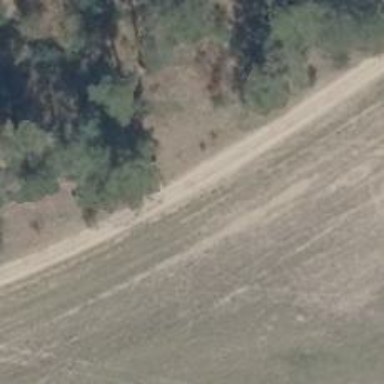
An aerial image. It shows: Sandy track road with grade3 tracktype.